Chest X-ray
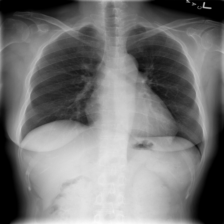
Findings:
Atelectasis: negative
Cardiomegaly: negative
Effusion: negative
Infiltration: negative
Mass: negative
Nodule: negative
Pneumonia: negative
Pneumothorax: negative
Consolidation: negative
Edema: negative
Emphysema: negative
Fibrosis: negative
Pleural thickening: negative
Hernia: negative